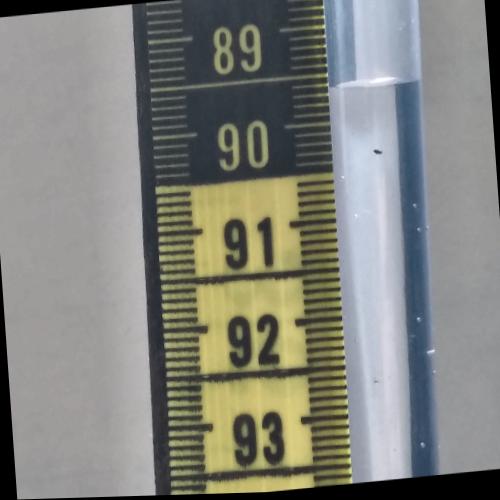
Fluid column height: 89.6 cm